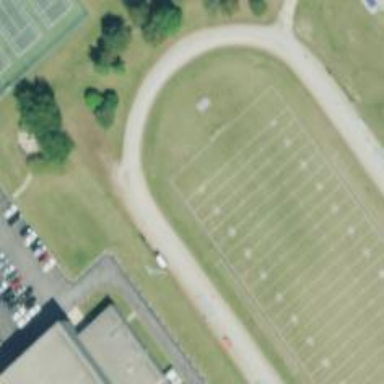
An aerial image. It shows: Athletic track located in leisure land area.